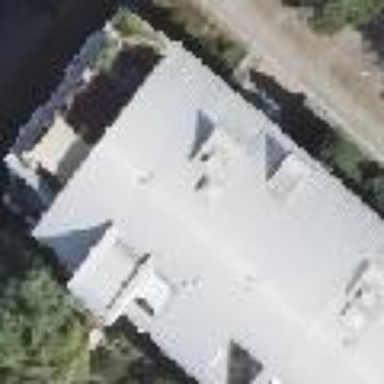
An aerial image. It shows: Unique round shape roof of apartment building.